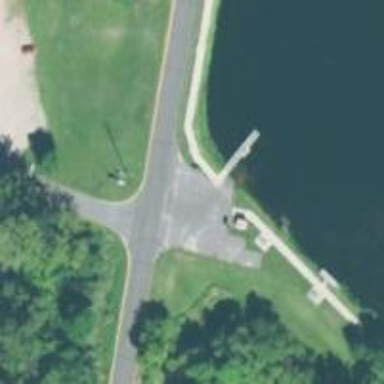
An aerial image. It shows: Dock located along the waterway.